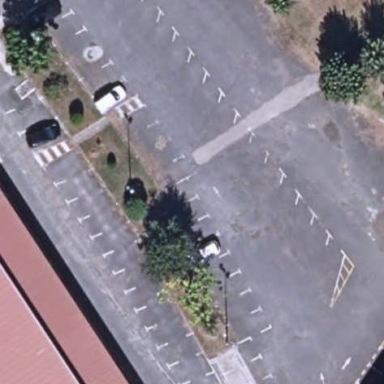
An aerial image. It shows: Parking area with asphalt surface.